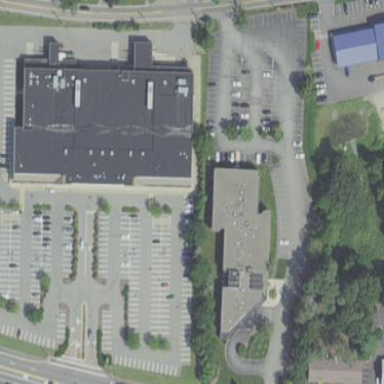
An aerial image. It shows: Retail building.